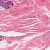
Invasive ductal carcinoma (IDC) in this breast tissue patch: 0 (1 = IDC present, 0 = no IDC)